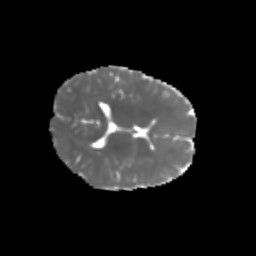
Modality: MD
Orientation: axial
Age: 6
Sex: female
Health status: healthy